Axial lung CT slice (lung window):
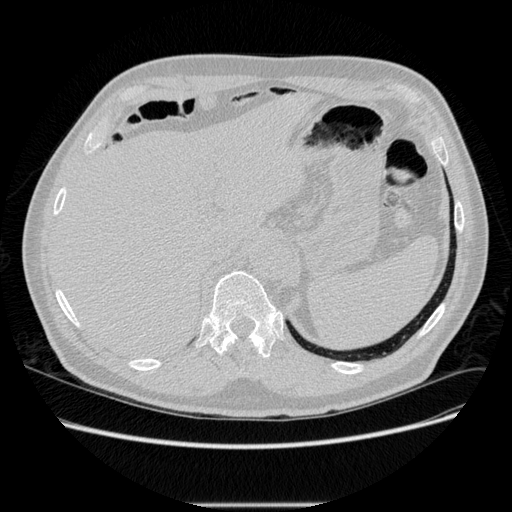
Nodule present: no